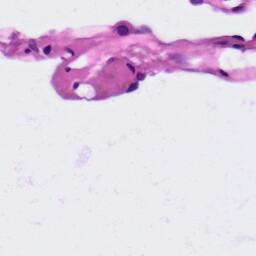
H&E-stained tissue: Lung